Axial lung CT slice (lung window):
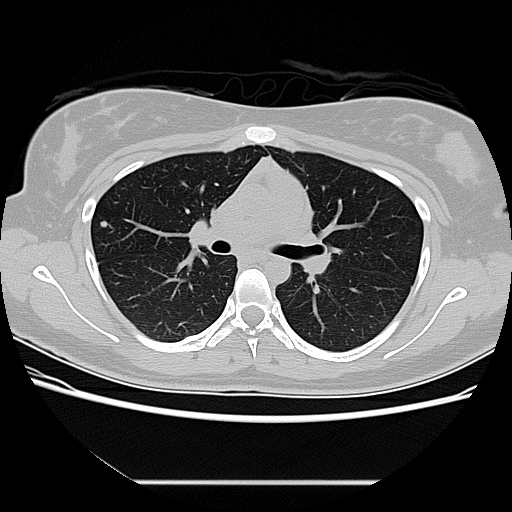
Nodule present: yes
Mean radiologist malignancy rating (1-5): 2.75